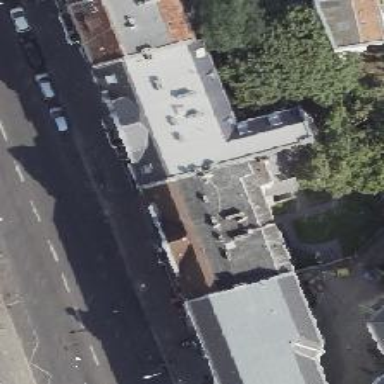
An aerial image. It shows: Pub.